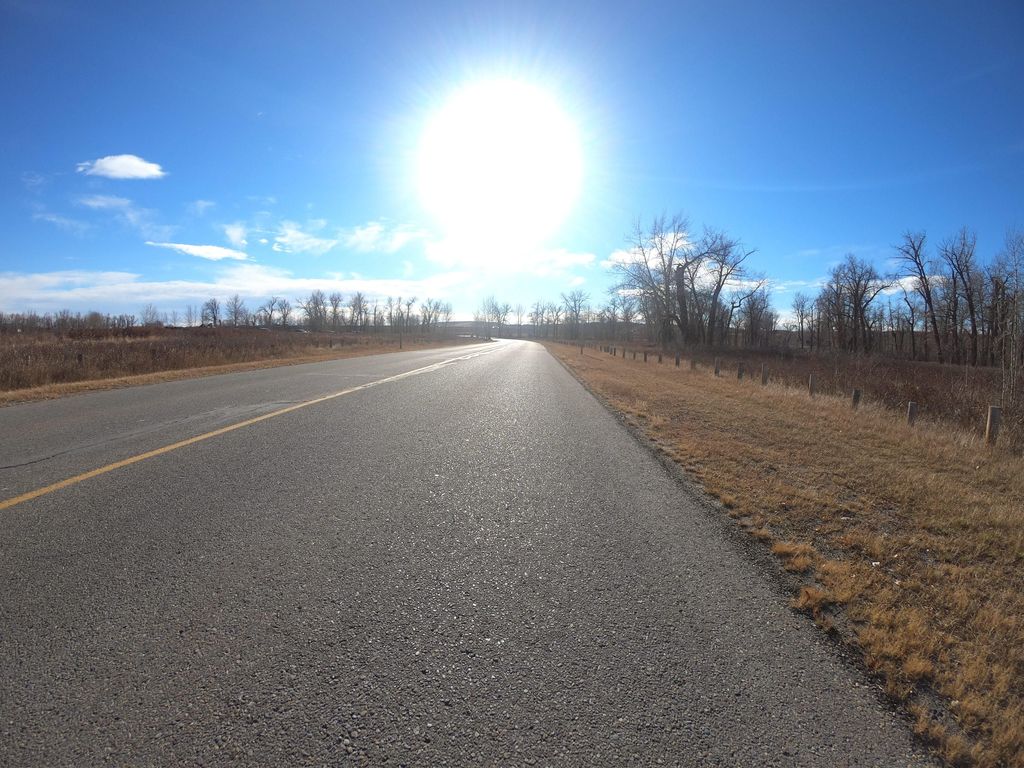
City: calgary